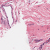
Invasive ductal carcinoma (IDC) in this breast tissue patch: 0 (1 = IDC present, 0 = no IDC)